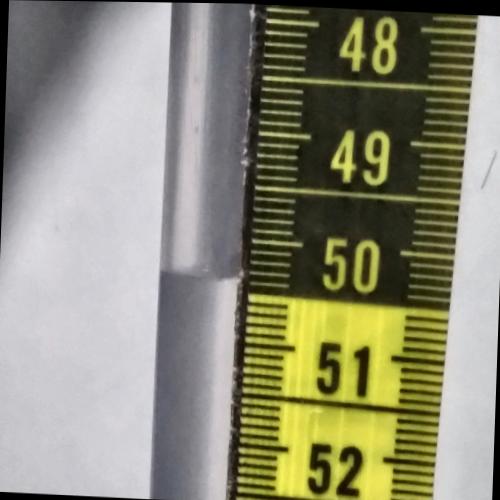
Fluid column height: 50.4 cm